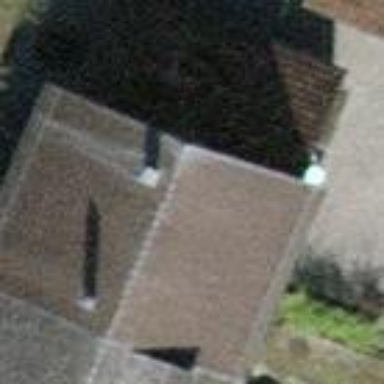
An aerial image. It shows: Semidetached house with gabled roof.